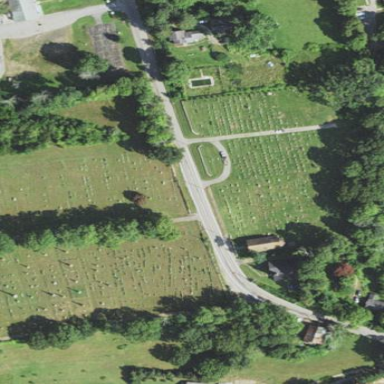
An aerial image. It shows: Private cemetery.